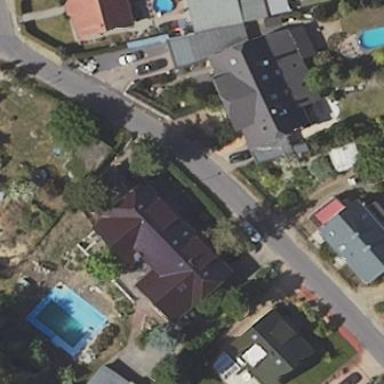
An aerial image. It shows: Half-hipped roof house.